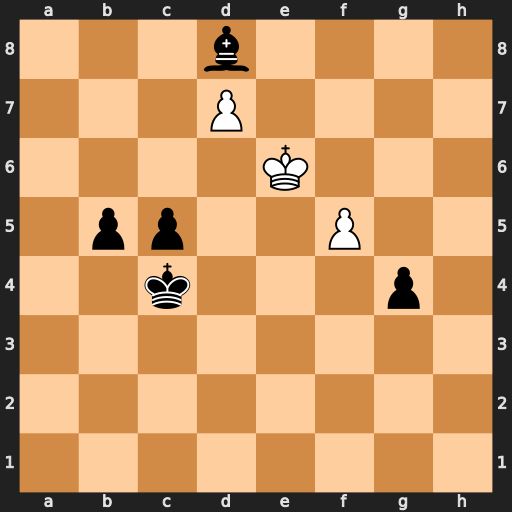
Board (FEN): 3b4/3P4/4K3/1pp2P2/2k3p1/8/8/8
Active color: w
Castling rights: -
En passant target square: -
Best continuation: f6 g3 f7 g2 f8=Q g1=Q Qxd8